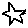
Label: star